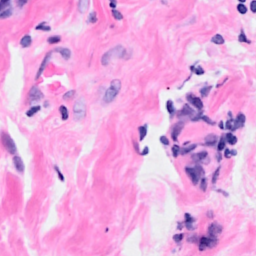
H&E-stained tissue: Breast